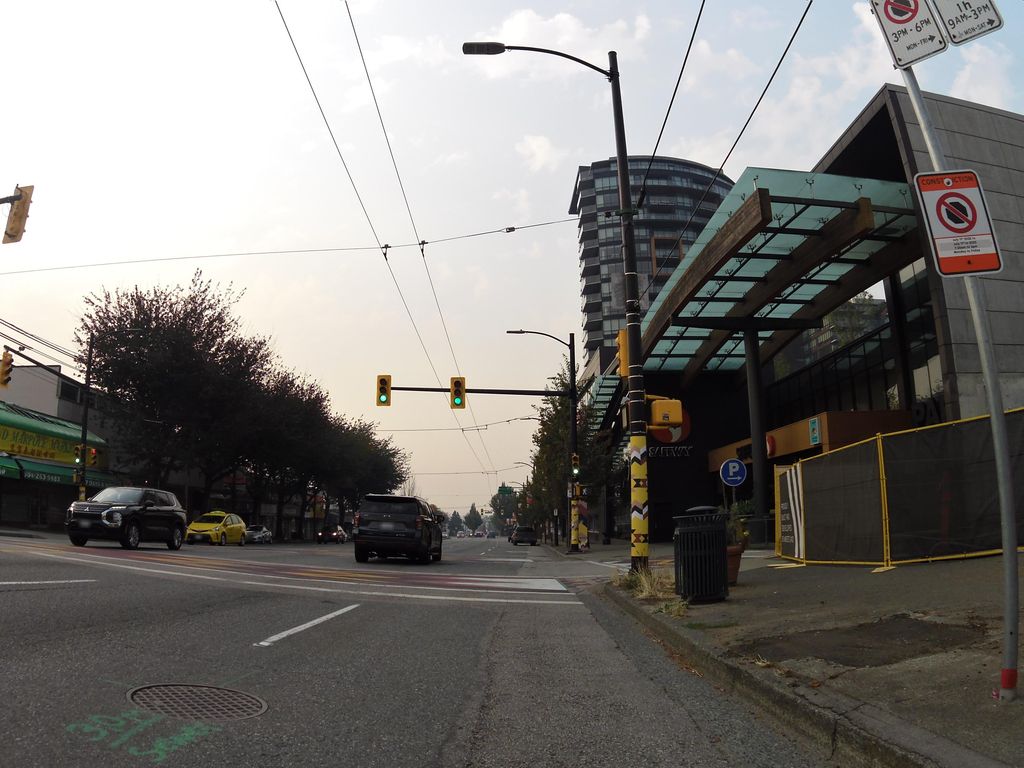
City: vancouver